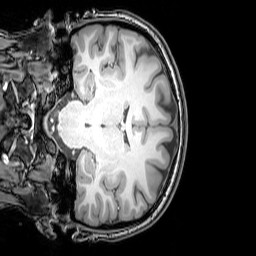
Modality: T1w
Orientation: coronal
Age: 21
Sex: female
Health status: healthy
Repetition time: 0.081 s
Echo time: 0.037 s